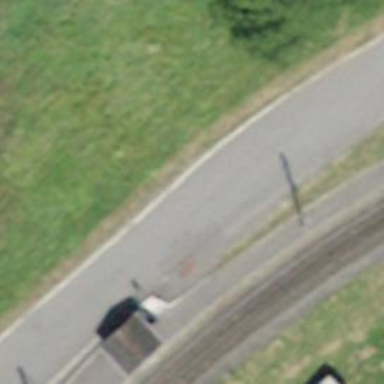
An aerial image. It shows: Bus stop with platform for public transport.